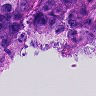
Metastatic tissue present: yes